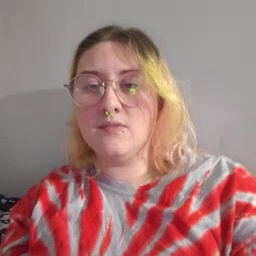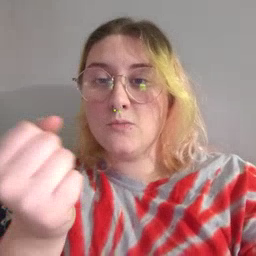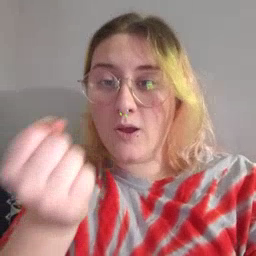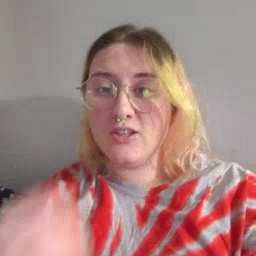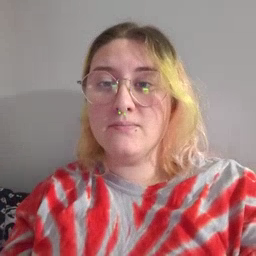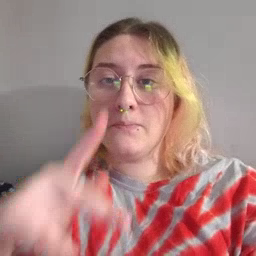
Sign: drawer